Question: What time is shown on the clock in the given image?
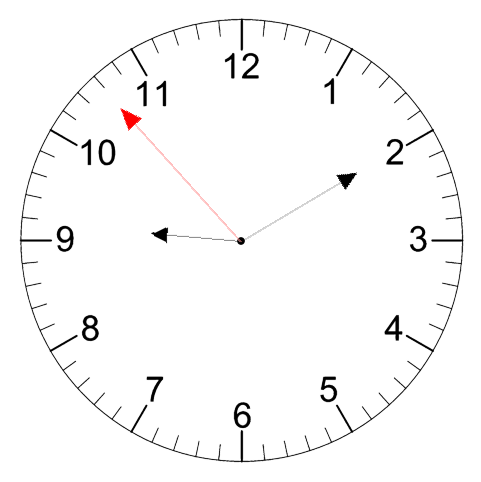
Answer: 09:09:53